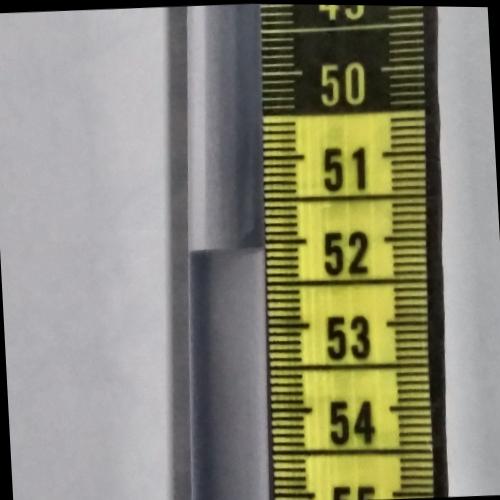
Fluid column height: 52.1 cm